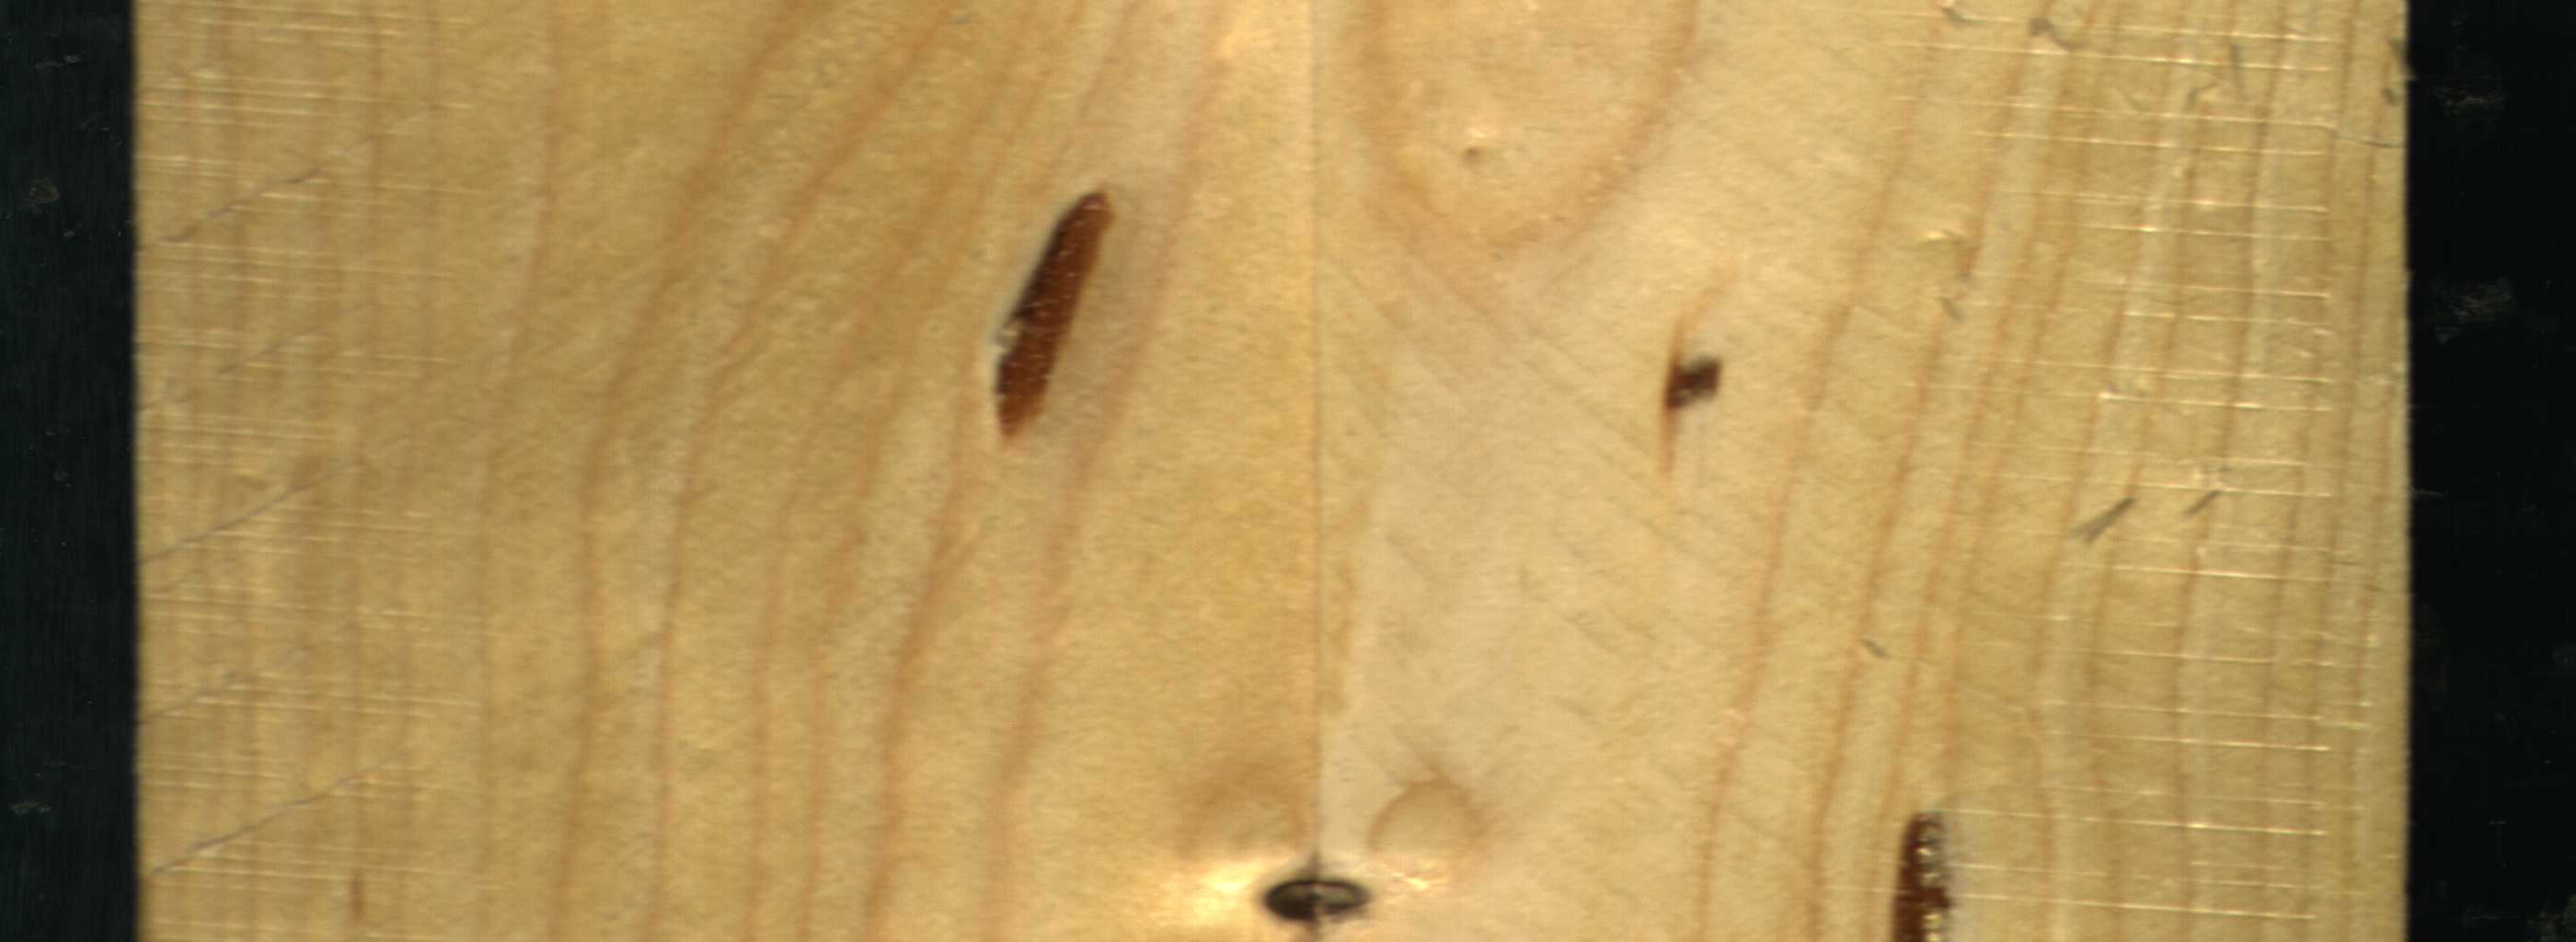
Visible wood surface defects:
resin
resin
resin
Dead_Knot